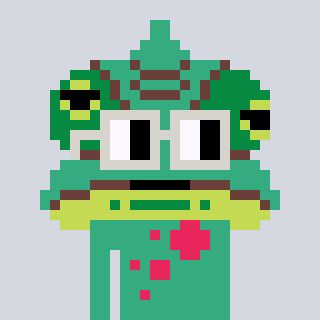
a pixel art character with square light gray glasses, a chameleon-shaped head and a teal-colored body on a cool background